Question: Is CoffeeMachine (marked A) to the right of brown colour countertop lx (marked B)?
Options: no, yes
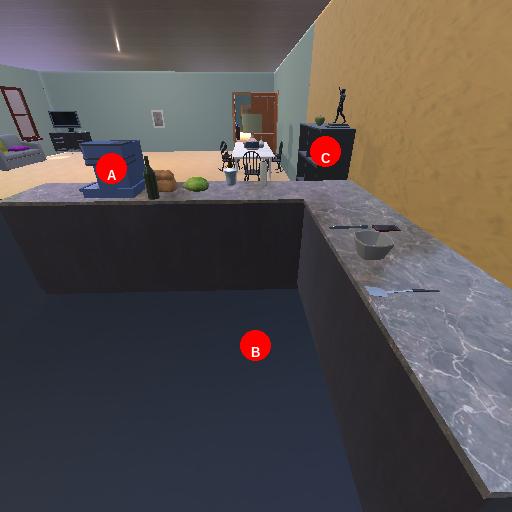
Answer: no